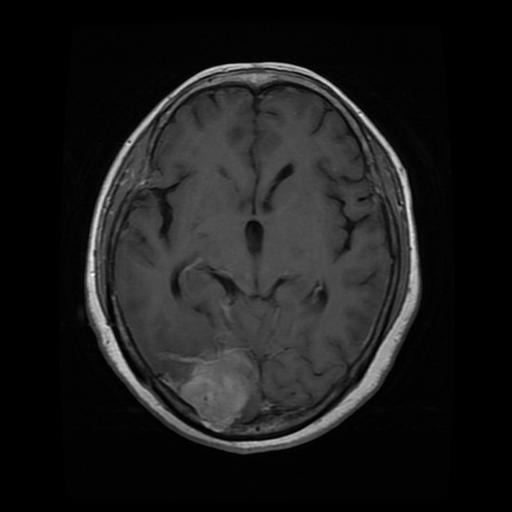
Label: meningioma